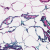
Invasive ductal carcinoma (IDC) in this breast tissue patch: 0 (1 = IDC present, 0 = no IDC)